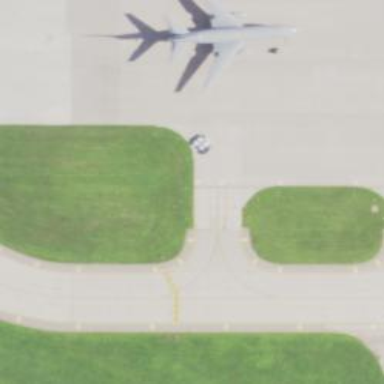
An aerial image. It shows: Image of taxiway at airport.